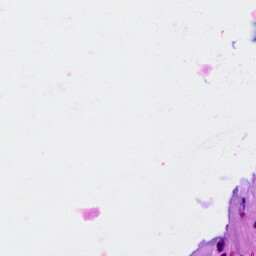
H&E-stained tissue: Breast